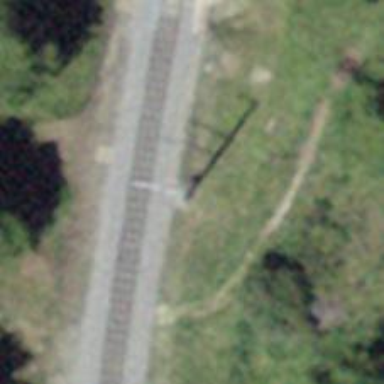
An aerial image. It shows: Catenary mast for power lines.